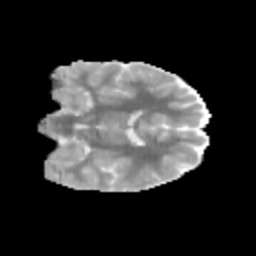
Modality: MD
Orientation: coronal
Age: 10
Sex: male
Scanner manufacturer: siemens
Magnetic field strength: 3 T
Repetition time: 3.8 s
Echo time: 0.07 s